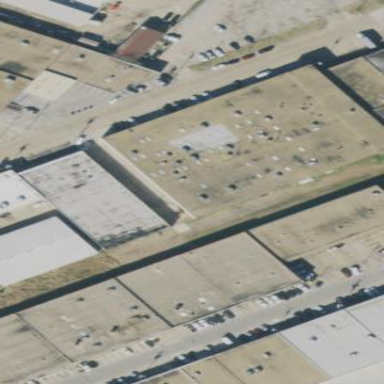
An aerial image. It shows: Warehouse.